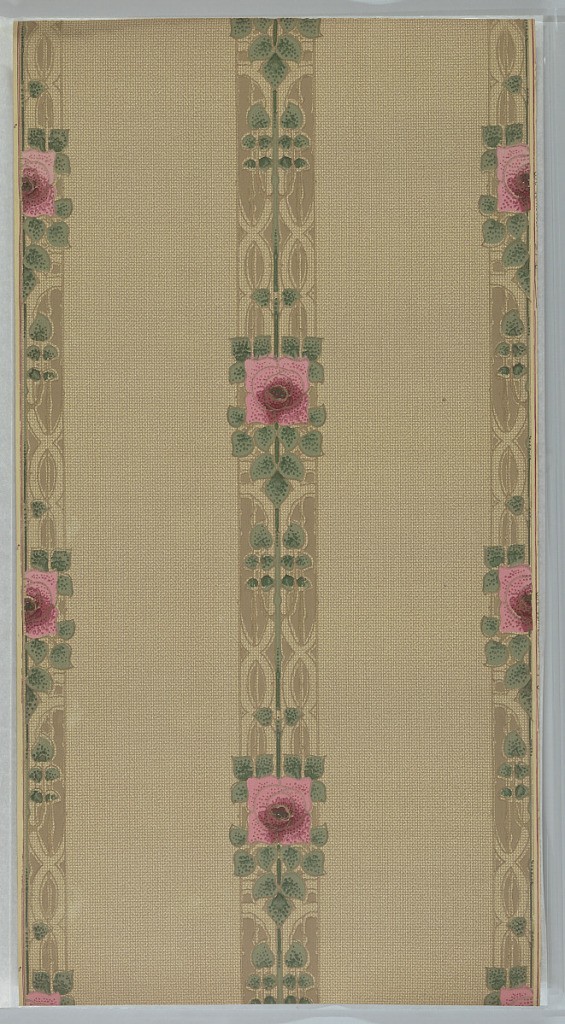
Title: Sidewall
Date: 1905–1915
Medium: Machine-printed paper
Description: Floral stripe design. Stylized square rose set within foliage, all forming vertical stripe. Printed in red, pink, green and brown on tan ground.